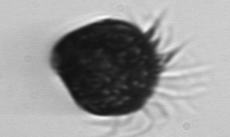
Label: Strombidium_morphotype2